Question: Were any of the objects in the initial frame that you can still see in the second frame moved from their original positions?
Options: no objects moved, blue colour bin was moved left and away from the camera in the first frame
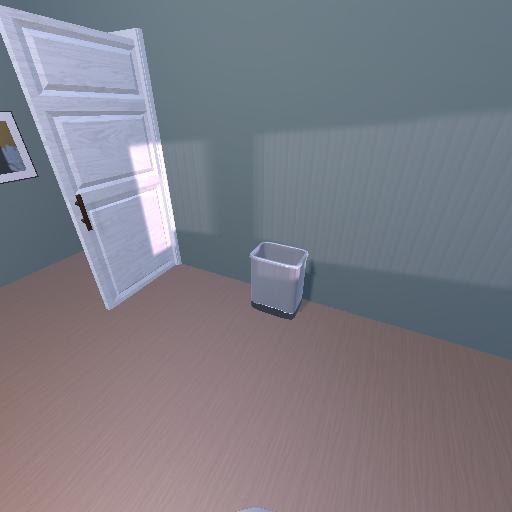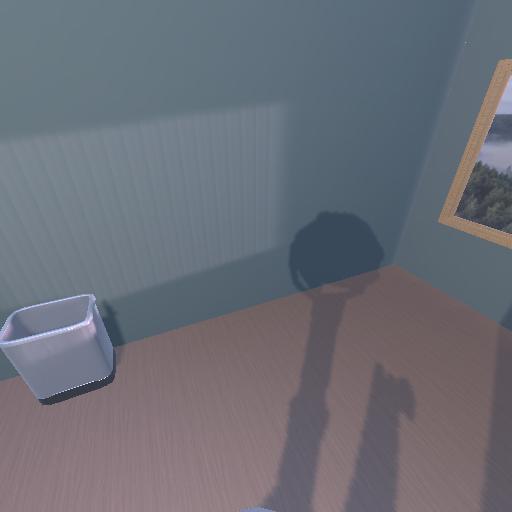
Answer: no objects moved